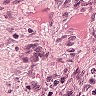
Metastatic tissue present: no